Question: I have boiled down the code from a much larger application to replicate the problem.
Adding a class that contains only 'display: none;' to list elements after that have been hidden ('hide()') and then shown ('show()') leaves the element with a 'style="display: list-element;"' and leaves those elements visible because the inline style overrides the classes. A working example can be found here - <URL> You'll want to view the browser's console to see the changes to the DOM as shown here -

Here is the CSS -
'''
.anchor-control-hidden {
display: none;
}
'''
Here is the JavaScript / jQuery -
'''
var anchor = 'F1';
$('[data-anchor="'+anchor+'"]').find('.anchor-control').hide().show(); // this is done to replicate the problem
setAnchorControlButtons(anchor);
function setAnchorControlButtons(anchor){
state = $('[data-anchor="'+anchor+'"]').attr('data-status');
$('[data-anchor="'+anchor+'"]').find('.anchor-control').addClass('anchor-control-hidden');
if( $('[data-anchor="'+anchor+'"]').attr('data-ahv') == 'null' ) {
var ahvExists = false;
} else {
var ahvExists = true;
}
switch(state) {
case 'laid':
if( ahvExists ) {
$('[data-anchor="'+anchor+'"]').find('.anchor-fetch, .anchor-raise').removeClass('anchor-control-hidden');
} else {
$('[data-anchor="'+anchor+'"]').find('.anchor-rack, .anchor-fetch').removeClass('anchor-control-hidden');
}
break;
}
}
'''
And finally the markup -
'''
<div data-anchor="F1" data-status="laid" data-ahv="null">
<ul class="anchor-controls">
<li class="anchor-control anchor-lay" data-action="anchor-lay">
<div class="anchor-tile"><span class="button-label" style="top: 31%;">Lay</span>
</div>
</li>
<li class="anchor-control anchor-drop" data-action="anchor-drop">
<div class="anchor-tile"><span class="button-label" style="top: 31%;">Drop</span>
</div>
</li>
<li class="anchor-control anchor-fetch" data-action="anchor-fetch">
<div class="anchor-tile"><span class="button-label" style="top: 31%;">Fetch</span>
</div>
</li>
<li class="anchor-control anchor-raise" data-action="anchor-raise">
<div class="anchor-tile"><span class="button-label" style="top: 31%;">Raise</span>
</div>
</li>
<li class="anchor-control anchor-retrieve" data-action="anchor-retrieve">
<div class="anchor-tile"><span class="button-label" style="top: 31%;">Retrieve</span>
</div>
</li>
<li class="anchor-control anchor-rack" data-action="anchor-rack">
<div class="anchor-tile"><span class="button-label" style="top: 31%;">Rack</span>
</div>
</li>
</ul>
</div>
'''
I have stripped away all of the irrelevant CSS and markup. In the example only two of the list items (rack and fetch) should be visible. Changing the 'data-ahv' attribute on the 'div' should result in only two list items (raise and fetch) to be displayed.
I have tried removing the style attribute from the list item and that results in other odd behavior. Do I need to quit using 'hide()' and 'show()' in favor of explicit classes or can this issue be solved in some other way?
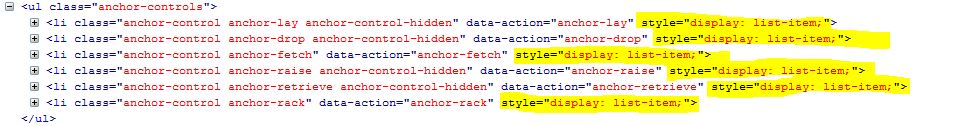
Answer: In this case the code base had to be refactored and the use of '.hide()' and '.show()' had to be removed in favor of classes that apply the 'display' property more explicitly. This allows the behavior to be more predictable and for further functions to be added to the project with as little pain as possible.